Interaction volume radius: 10 \u00c5
Interaction volume height: 20 \u00c5
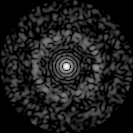
Disorder parameter: 0.8264